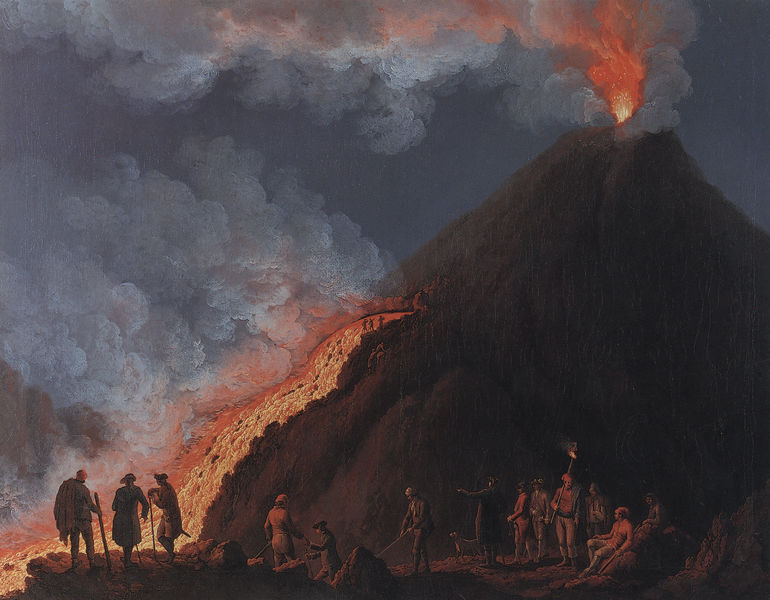
Titel: Vesuvausbruch im Jahr 1774
Künstler: Jacob Philipp Hackert
Standort: Kassel
Institution: Neue Galerie
Schlagwörter: berg, blau, dunkel, felsen, feuer, gemälde, gruppe, himmel, schatten, weiß, wolken, fluss, gelb, menschen, sitzen, abend, braun, grau, hut, hüte, licht, männer, nacht, orange, schwarz, vordergrund, hund, rot, leute, malerei, bibel, stehen, stein, steine, natur, qualm, rauch, kontrast, rosa, wald, stock, aussicht, ruhe, italien, beobachten, zuschauer, gebirge, gipfel, hitze, nebel, schlucht, besucher, romantik, strom, beobachter, brand, dampf, erhaben, gewalt, naturgewalt, aufstützen, betrachter, gruppen, schauspiel, flucht, flammen, glut, heiss, kegel, lava, vulkan, stücke, stöcke, mäntel, dreispitz, schaulustige, staunen, wissenschaftler, betrachten, wanderer, rauchwolke, spaziergänger, wanderstab, reisende, klassik, fackel, spektakel, ausruhen, lichtschein, asche, schaufel, ausbruch, rettung, erklärung, eruption, pompeij, pompeji, vesuv, vulkanausbruch, lager, gouache, neapel, tourismus, touristen, fackeln, ätna, gipgel, duster, krater, magma, glühend, lavastrom, feur, expedition, wanderstöcke, gerettet, naturereignis, bildungsreisende, edna, lavafluss, vava, vulkanismus, naturkatastrophe, geologen, visus, faskel, beobachtungen, campi flegrei, visuv